Question: I know in notepad ++ this can be done easy by just using the language menu item then selecting your language.
In Aptana Studio 3 say I am working with a .tpl file from Open Cart. The source is all "greyed" out as it doesn't know its PHP code. How can I tell Aptana Studio 3 its PHP code?
Is this even possible?
Ive been looking for hours and cannot find anything :/
Thanks in advance!

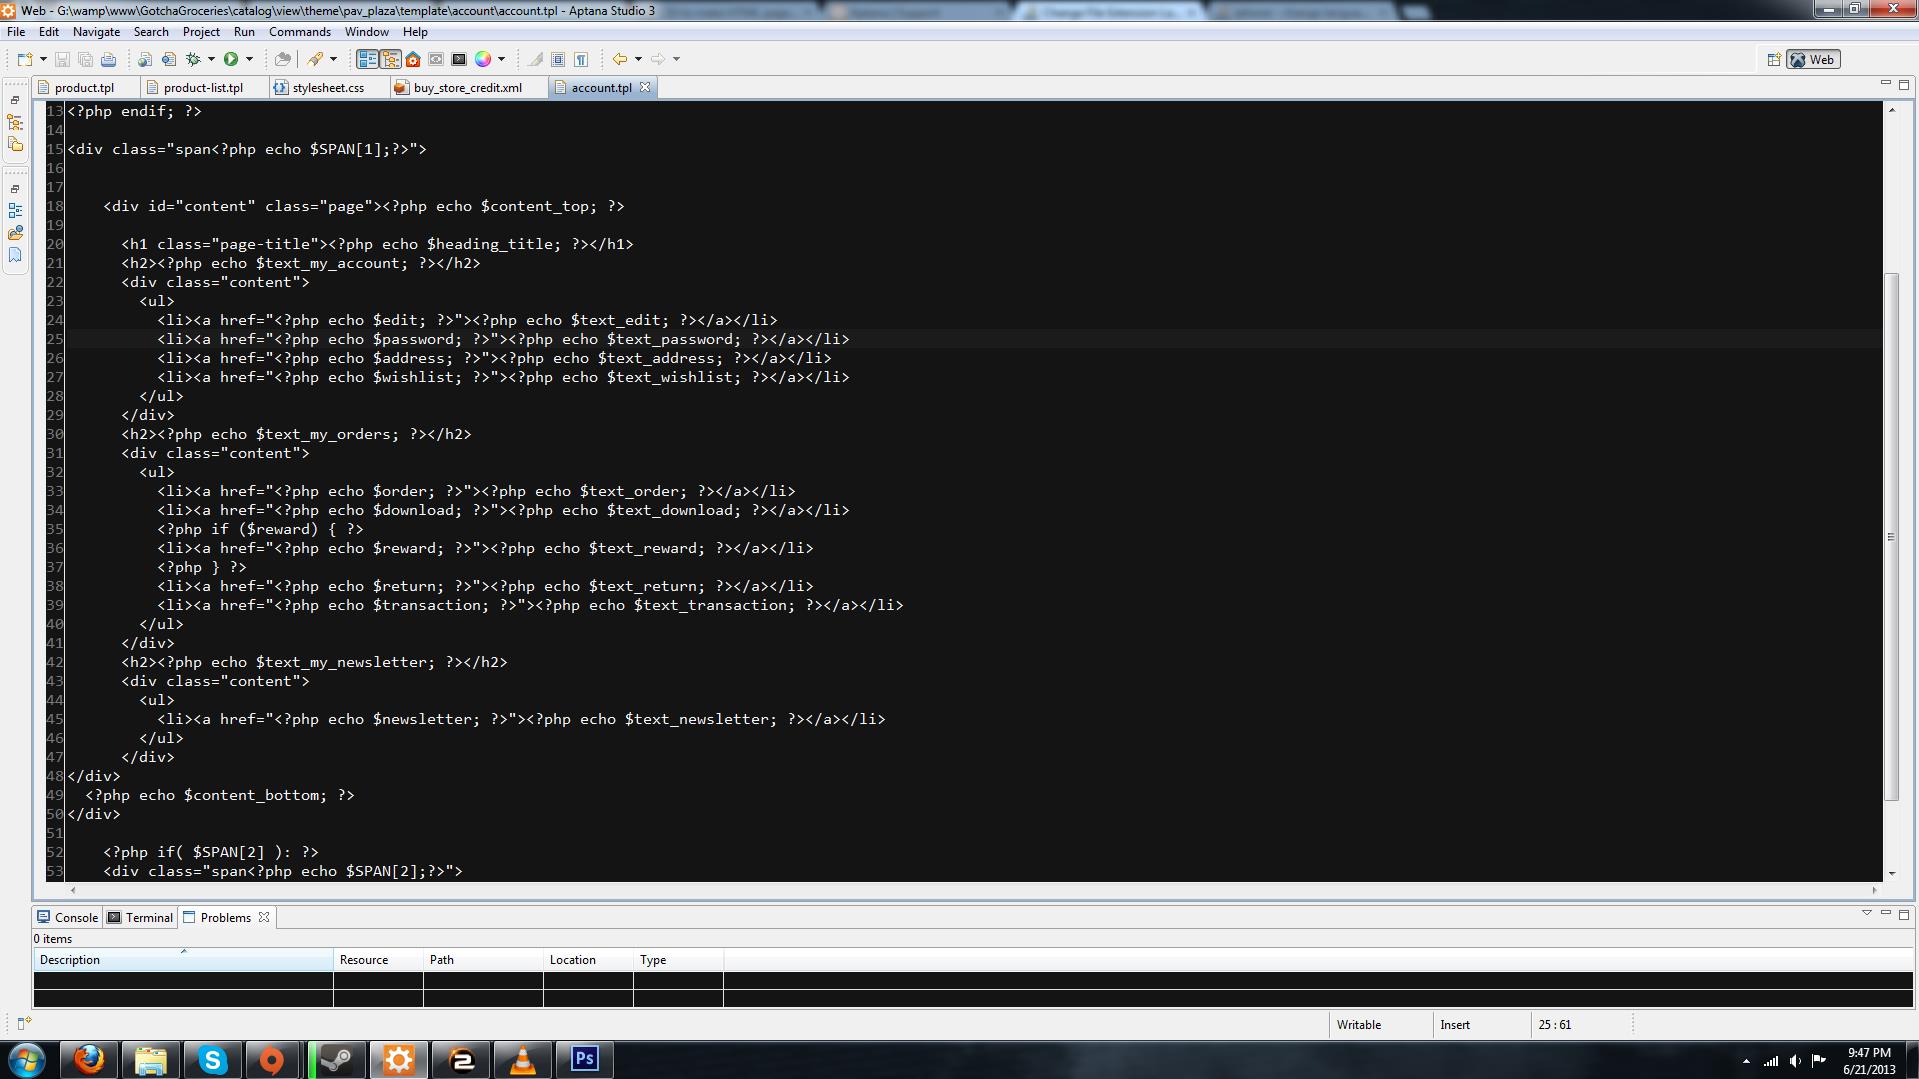
Answer: To fix the problem for just this file, you can right click on it in the File Explorer or App Explorer and choose Open with... > PHP Editor (you may have to click Other to get to the PHP Editor option).
To make all .tpl files open in the PHP Editor, go to Window > Preferences > General > Editors > File Associations and add *.tpl file and choose the editor you want it to use.